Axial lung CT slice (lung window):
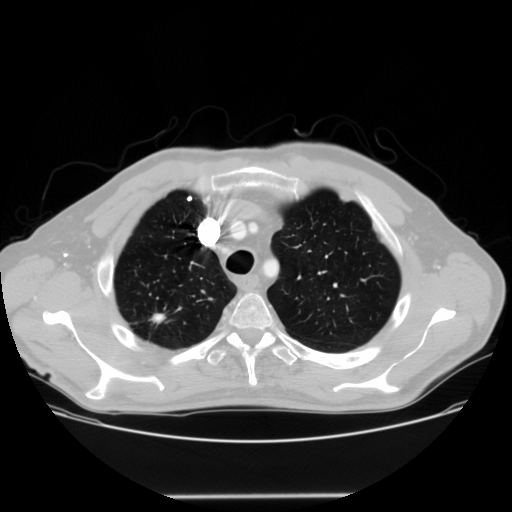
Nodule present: yes
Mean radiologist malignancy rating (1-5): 3.75